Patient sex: F
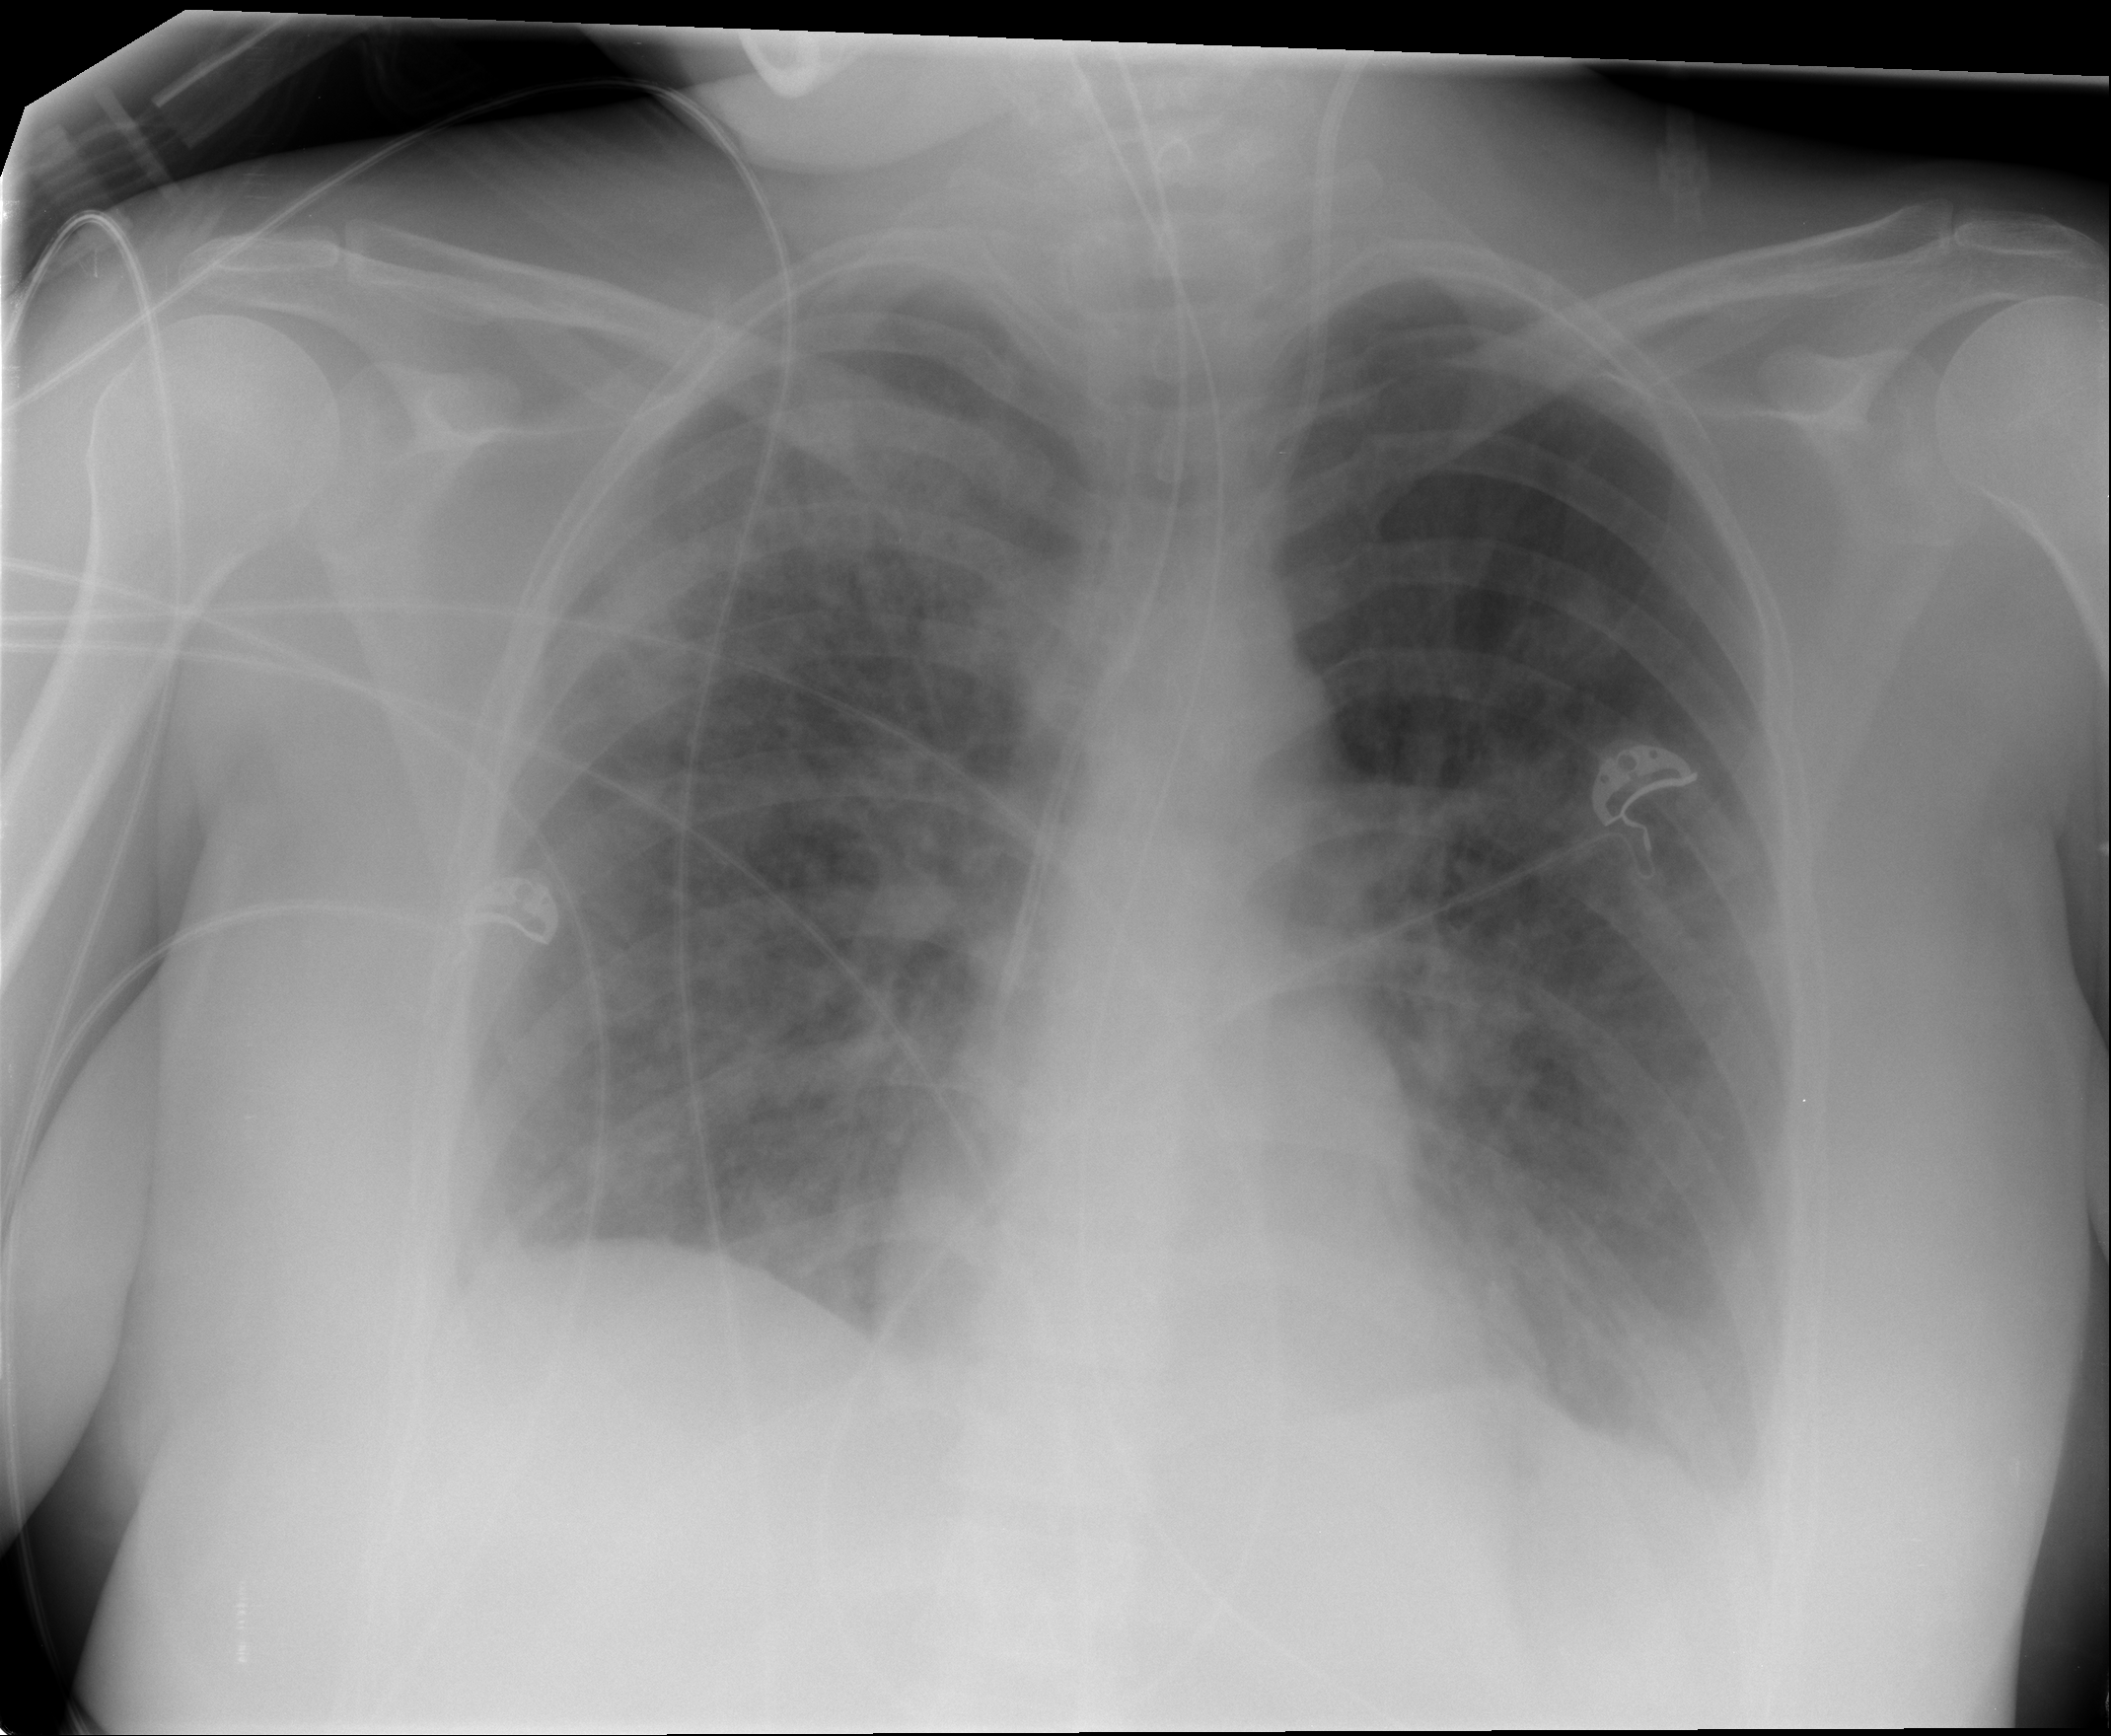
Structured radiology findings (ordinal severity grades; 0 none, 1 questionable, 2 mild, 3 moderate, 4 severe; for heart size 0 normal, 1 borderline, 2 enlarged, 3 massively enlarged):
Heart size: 0
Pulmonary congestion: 0
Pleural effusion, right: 2
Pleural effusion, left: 2
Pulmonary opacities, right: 2
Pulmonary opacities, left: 2
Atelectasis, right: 2
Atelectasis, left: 2